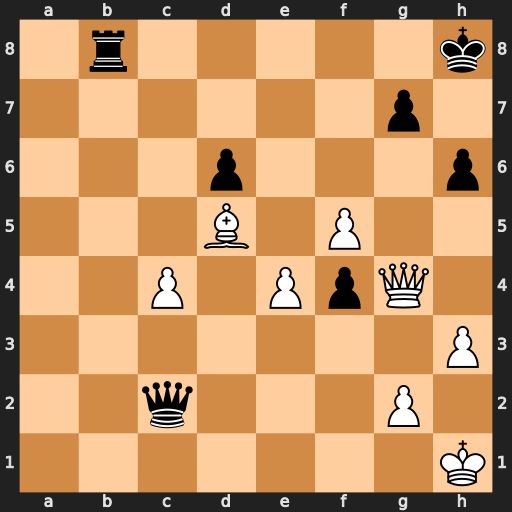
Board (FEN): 1r5k/6p1/3p3p/3B1P2/2P1PpQ1/7P/2q3P1/7K
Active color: w
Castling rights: -
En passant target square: -
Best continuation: f6 gxf6 Qg6 Qc1+ Kh2 f3 Qxf6+